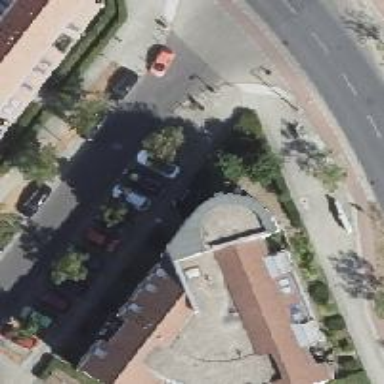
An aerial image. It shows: Social center.